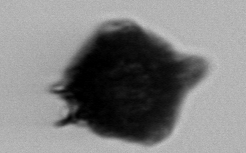
Label: Gonyaulax